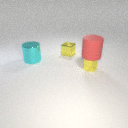
large cyan metal cylinder in front of small yellow metal cube